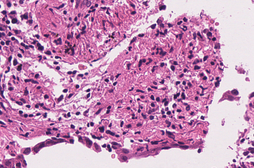
Tumor epithelial tissue: no
Tumor-associated stroma tissue: yes
Normal tissue: no